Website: apple
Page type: address-validator
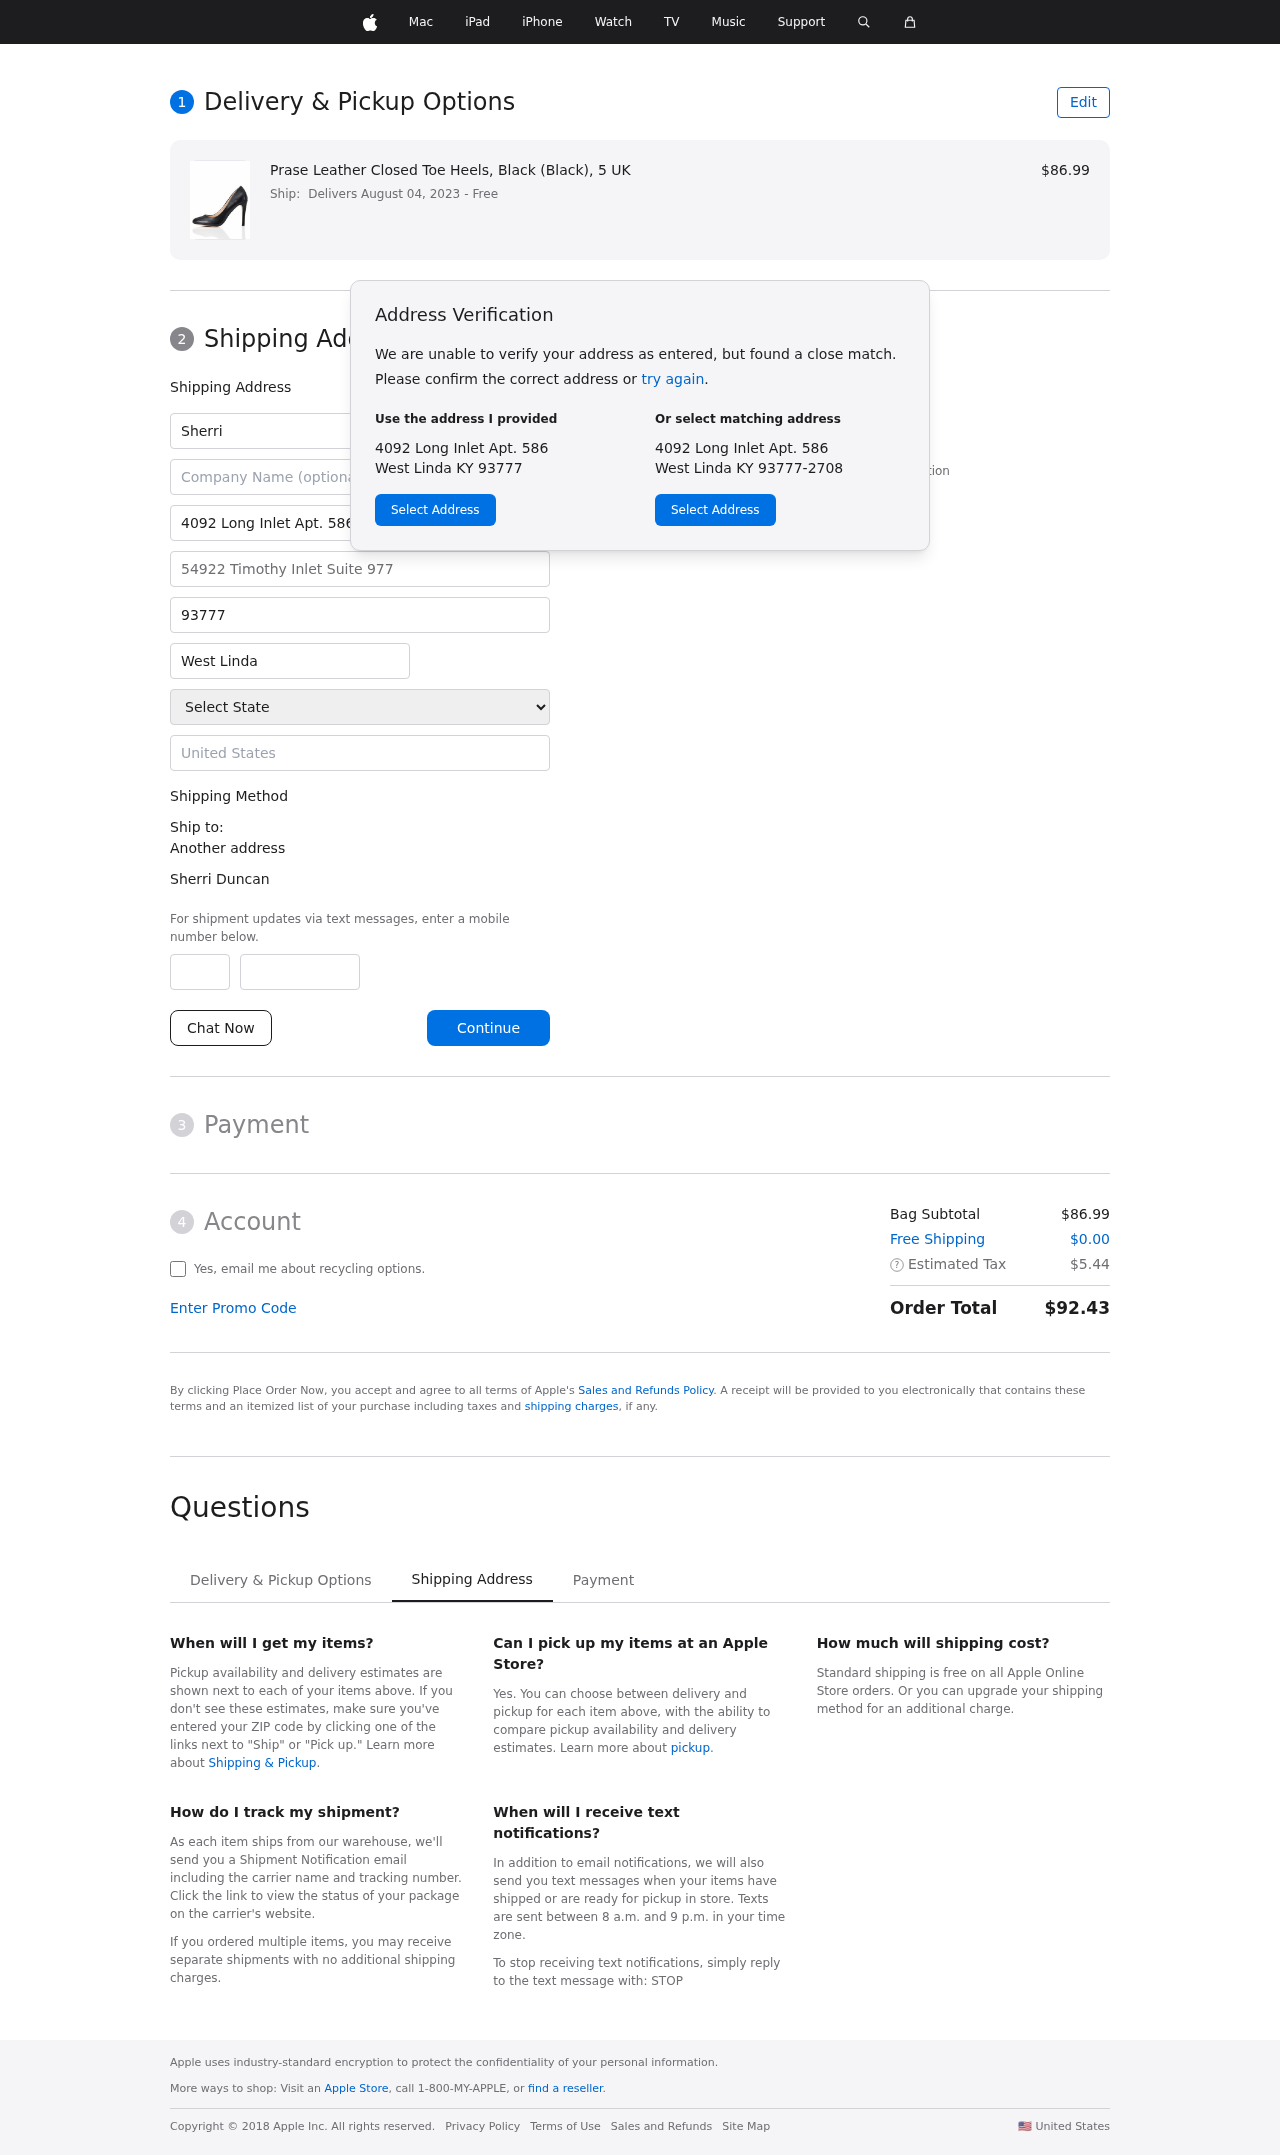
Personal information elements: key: PII_CITY
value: West Linda
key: PII_COUNTRY
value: United States
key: PII_FIRSTNAME
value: Sherri
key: PII_FULLNAME
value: Sherri Duncan
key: PII_LASTNAME
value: Duncan
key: PII_PHONE_AREA
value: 882
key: PII_PHONE_SUFFIX
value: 4055
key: PII_POSTCODE
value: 93777
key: PII_STATE
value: Kentucky
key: PII_STREET
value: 4092 Long Inlet Apt. 586
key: PII_STREET2
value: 54922 Timothy Inlet Suite 977
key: PII_CITY_STATE_ZIP
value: West Linda KY 93777
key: PII_STATE_ABBR
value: KY
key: PII_POSTCODE_FULL
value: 93777
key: PII_POSTCODE_NUMERIC
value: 93777
Product elements: key: PRODUCT1_NAME
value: Prase Leather Closed Toe Heels, Black (Black), 5 UK
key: PRODUCT1_PRICE
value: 86.99
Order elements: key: ORDER_DELIVERY_DATE
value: Delivers August 04, 2023
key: ORDER_SUBTOTAL
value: $86.99
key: ORDER_SHIPPING_COST
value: $0.00
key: ORDER_TAX
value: $5.44
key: ORDER_TOTAL
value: $92.43